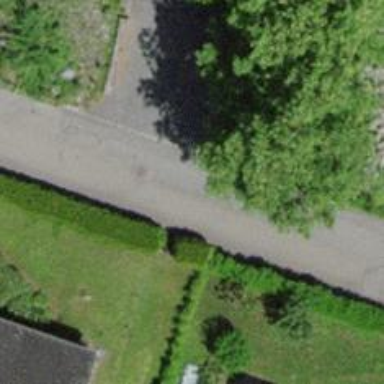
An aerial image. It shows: Hedge acting as barrier.